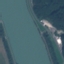
Land use / land cover: River